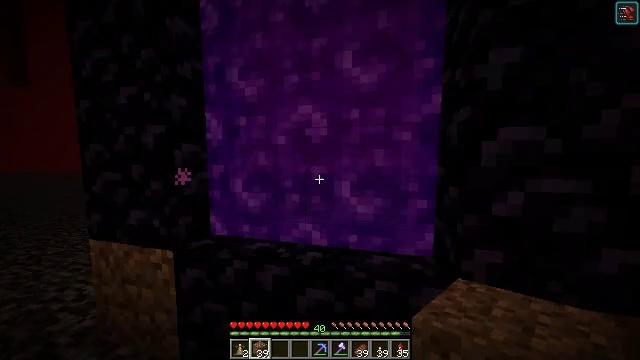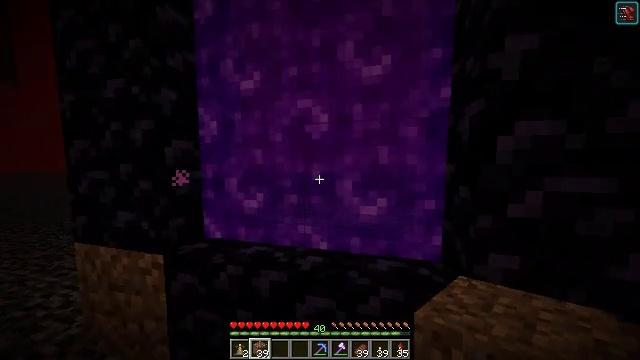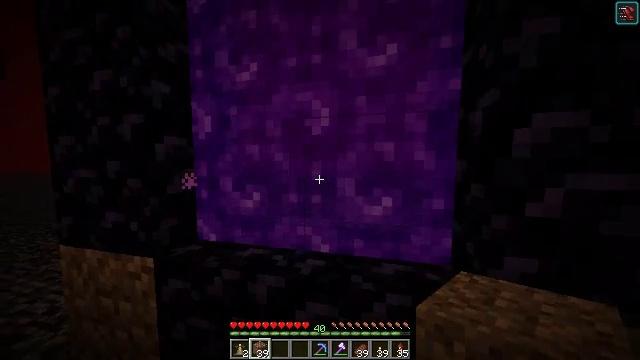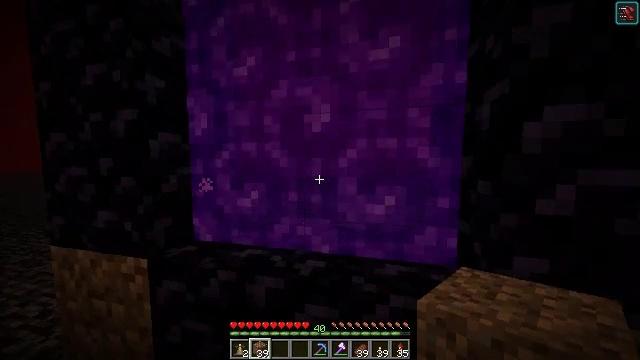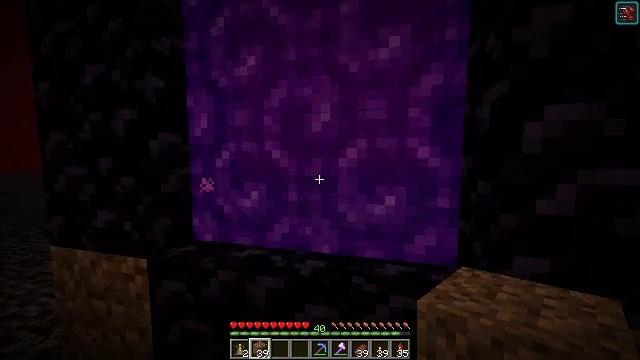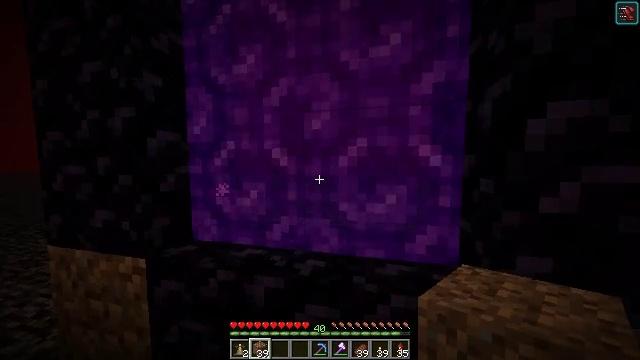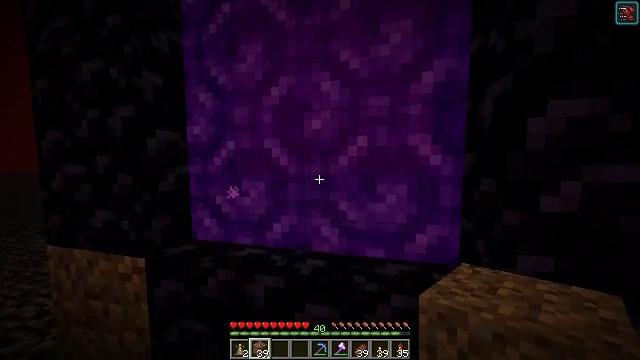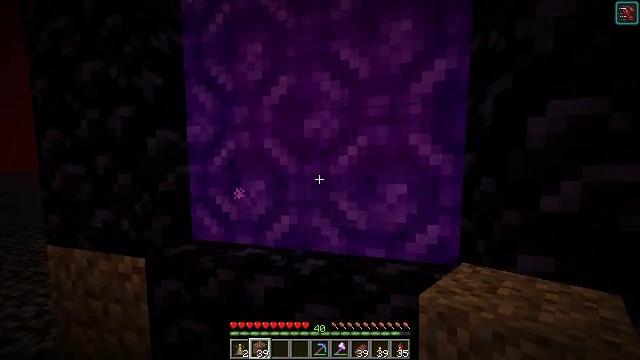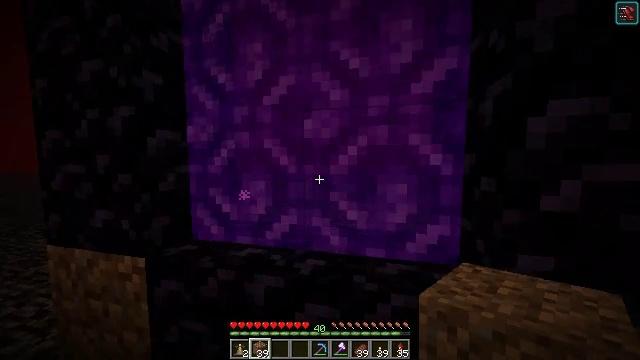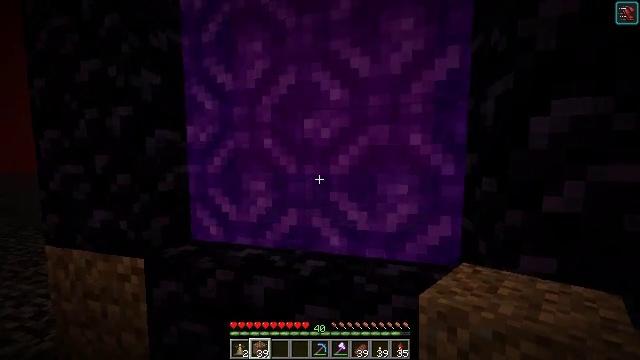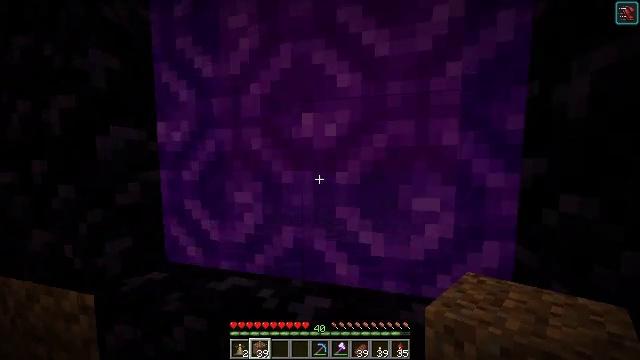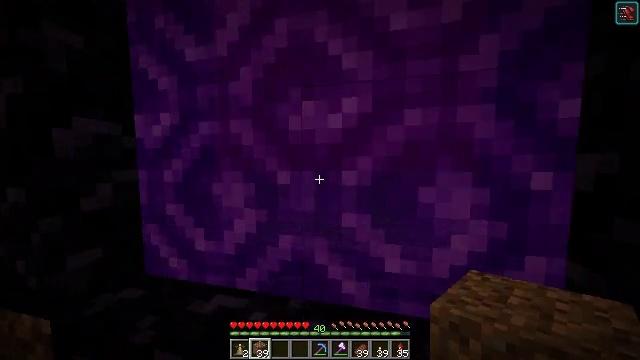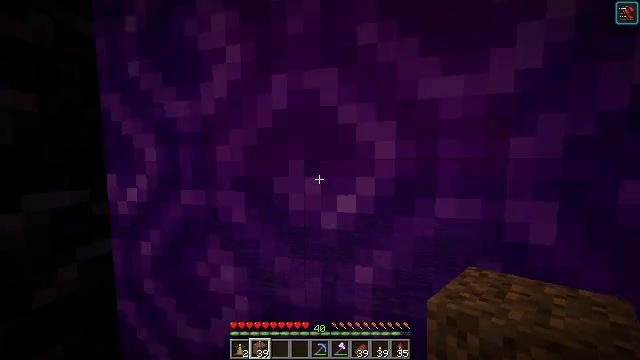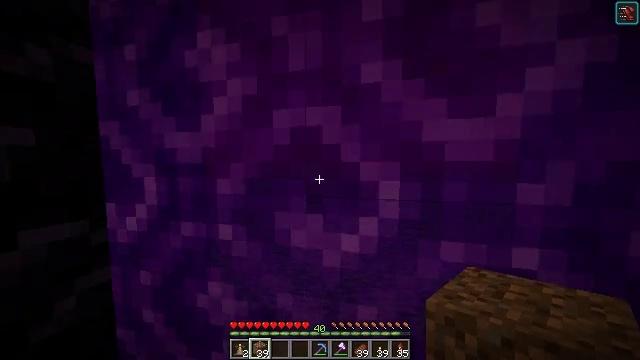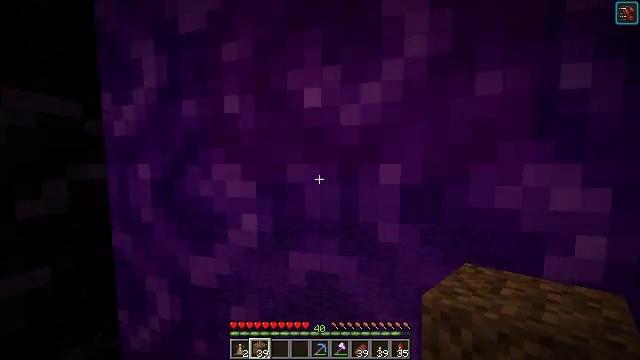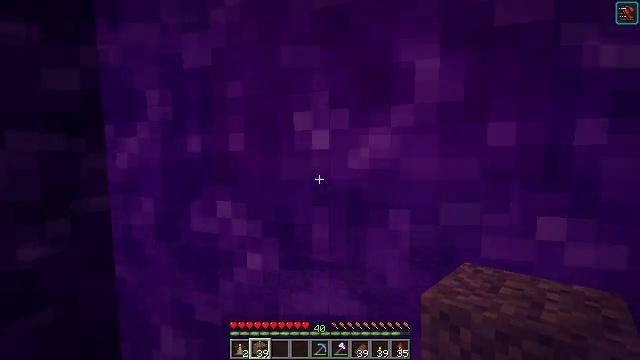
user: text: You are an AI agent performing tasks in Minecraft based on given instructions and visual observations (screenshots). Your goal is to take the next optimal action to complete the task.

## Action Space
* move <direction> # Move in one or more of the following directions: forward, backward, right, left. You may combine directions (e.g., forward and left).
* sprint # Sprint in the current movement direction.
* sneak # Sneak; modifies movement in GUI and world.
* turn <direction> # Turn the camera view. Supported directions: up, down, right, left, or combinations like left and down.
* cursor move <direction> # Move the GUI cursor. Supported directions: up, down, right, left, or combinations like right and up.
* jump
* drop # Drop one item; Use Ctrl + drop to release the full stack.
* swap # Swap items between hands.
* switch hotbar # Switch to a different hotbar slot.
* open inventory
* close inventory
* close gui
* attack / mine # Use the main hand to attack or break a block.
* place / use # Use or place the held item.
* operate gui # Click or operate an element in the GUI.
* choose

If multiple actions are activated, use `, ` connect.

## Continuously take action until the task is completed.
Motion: motion action
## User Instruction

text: Drop a potato.
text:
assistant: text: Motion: no_op
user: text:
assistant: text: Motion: no_op
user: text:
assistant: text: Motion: no_op
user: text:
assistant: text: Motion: no_op
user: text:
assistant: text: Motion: no_op
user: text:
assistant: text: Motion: no_op
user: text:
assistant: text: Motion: no_op
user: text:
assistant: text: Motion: no_op
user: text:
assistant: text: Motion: move forward
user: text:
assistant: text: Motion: move forward
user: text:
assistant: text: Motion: move forward
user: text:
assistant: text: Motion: move forward, jump
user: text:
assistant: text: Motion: move forward, jump
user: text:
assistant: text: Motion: move forward, jump
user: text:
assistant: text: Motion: no_op
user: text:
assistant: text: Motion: no_op
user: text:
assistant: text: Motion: no_op
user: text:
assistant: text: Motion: no_op
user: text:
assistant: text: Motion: no_op
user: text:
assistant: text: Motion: no_op
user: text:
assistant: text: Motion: no_op
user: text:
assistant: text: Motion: no_op
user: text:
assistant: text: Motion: no_op
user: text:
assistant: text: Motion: no_op
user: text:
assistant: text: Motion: no_op
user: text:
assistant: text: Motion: move forward
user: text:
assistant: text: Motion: move forward
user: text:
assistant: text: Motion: no_op
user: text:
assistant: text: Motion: no_op
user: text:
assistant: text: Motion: no_op